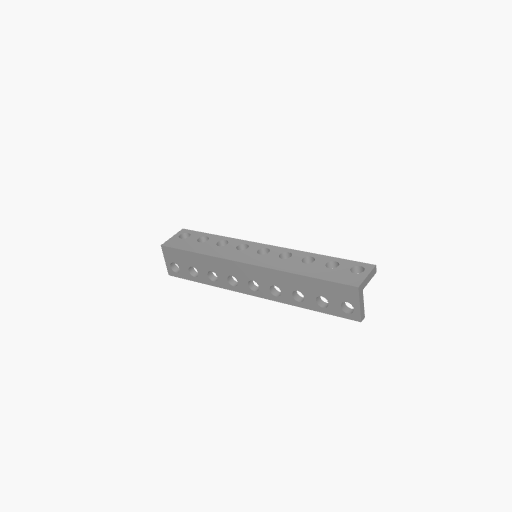
Part: LBeam9H